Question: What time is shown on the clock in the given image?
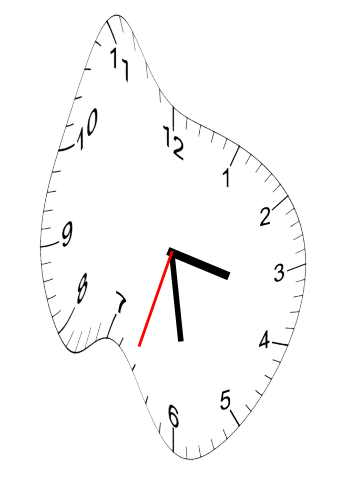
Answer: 03:28:33